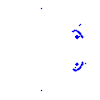
Particle: kaon